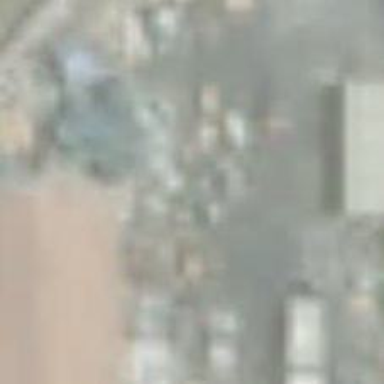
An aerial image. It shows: Recycling center with scrap metal recycling facilities.